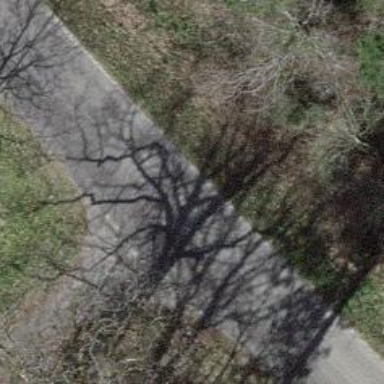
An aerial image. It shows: Unclassified road.